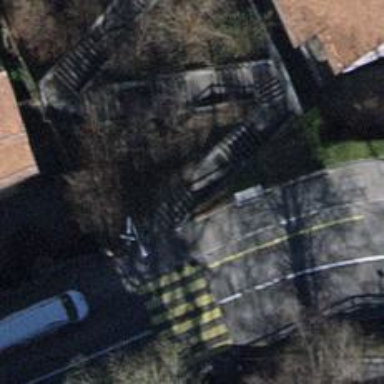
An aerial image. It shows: Set of steps on the road.